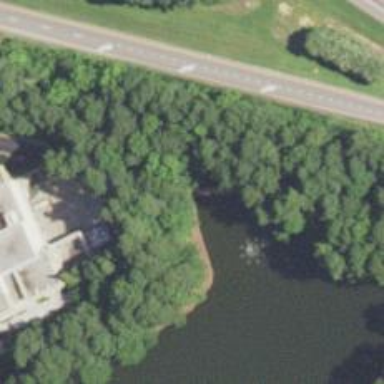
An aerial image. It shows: Footway bridge.